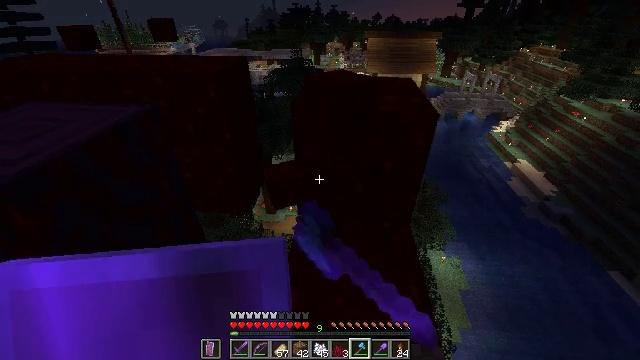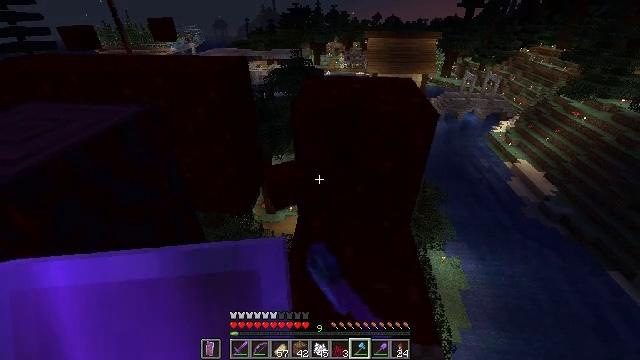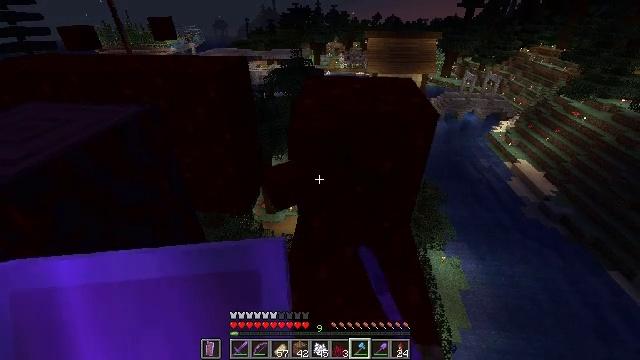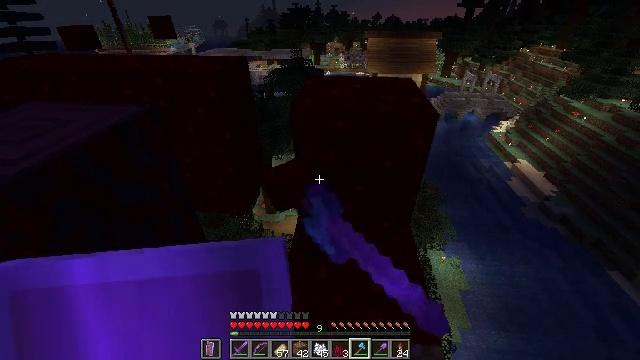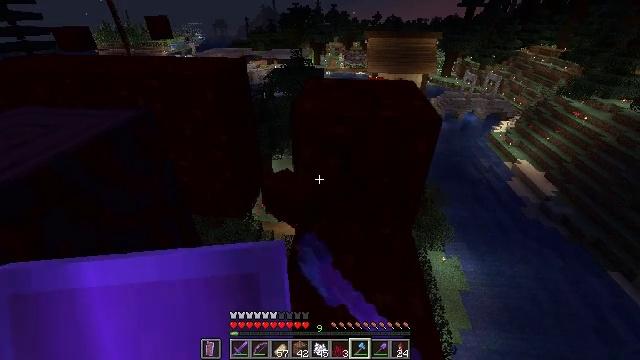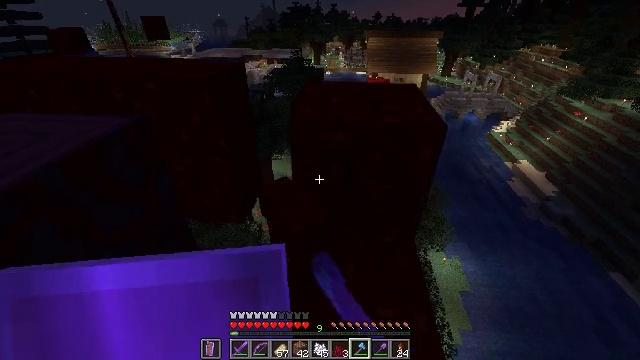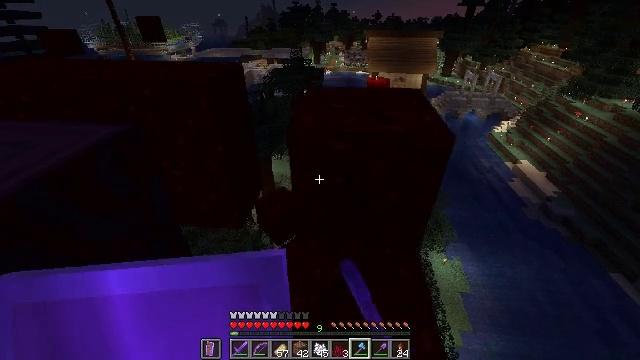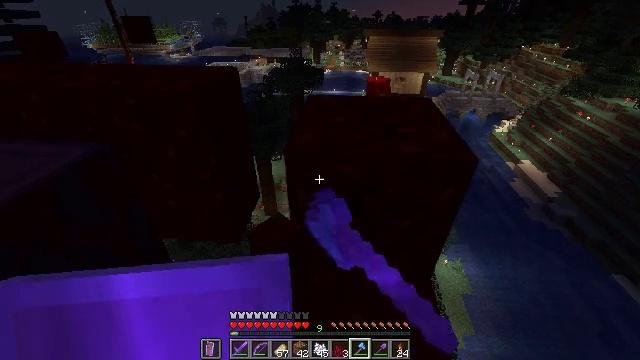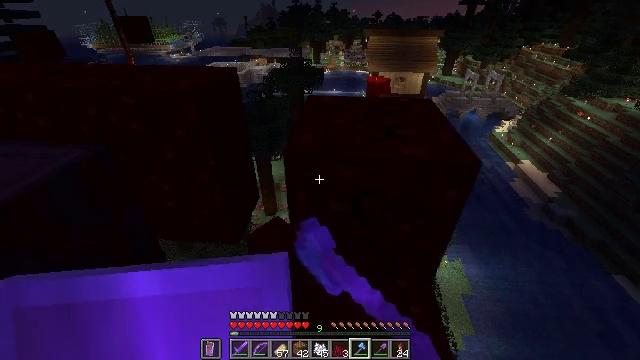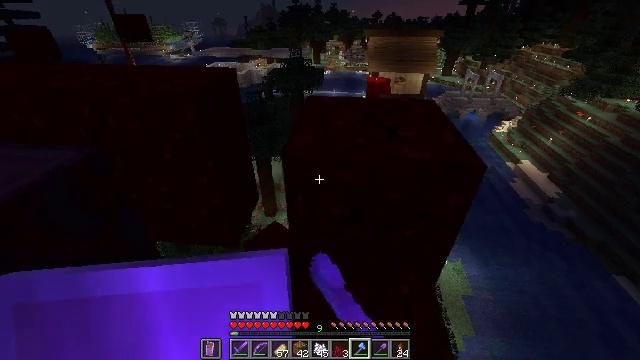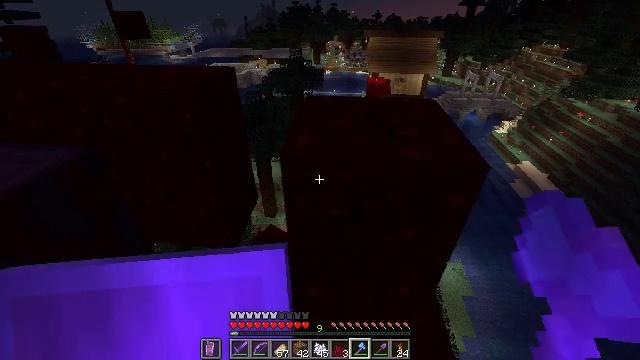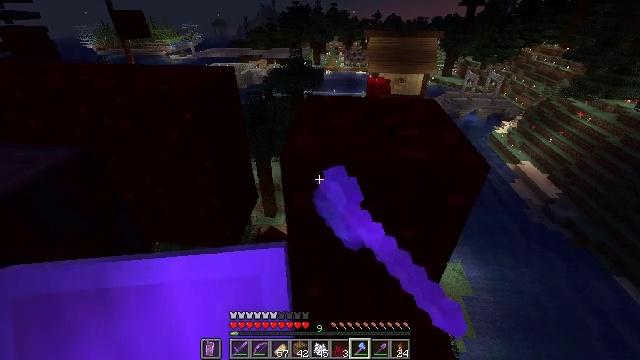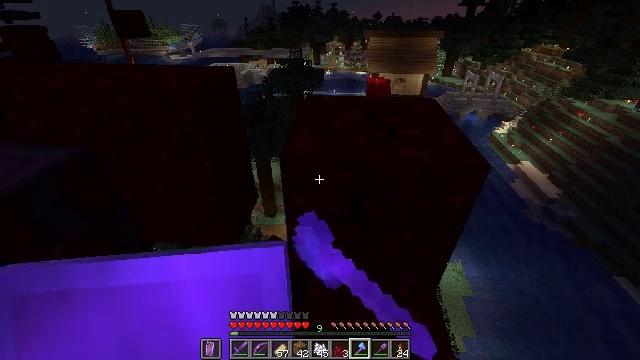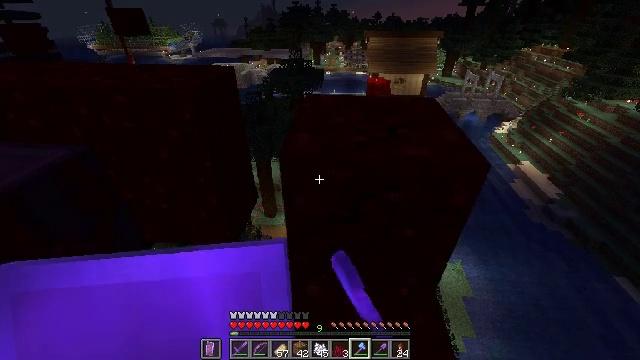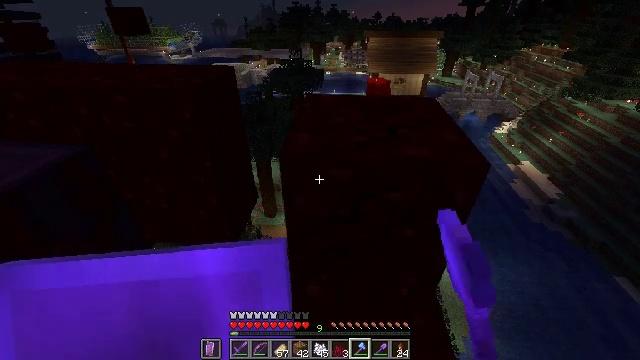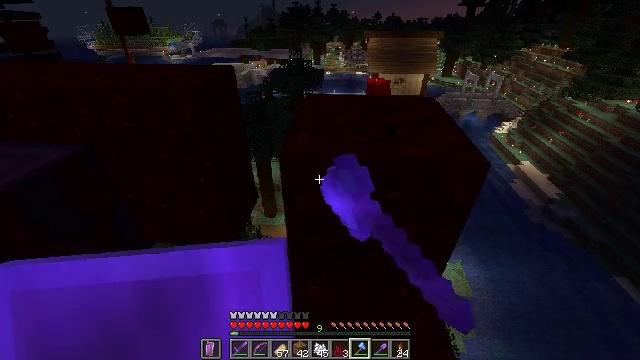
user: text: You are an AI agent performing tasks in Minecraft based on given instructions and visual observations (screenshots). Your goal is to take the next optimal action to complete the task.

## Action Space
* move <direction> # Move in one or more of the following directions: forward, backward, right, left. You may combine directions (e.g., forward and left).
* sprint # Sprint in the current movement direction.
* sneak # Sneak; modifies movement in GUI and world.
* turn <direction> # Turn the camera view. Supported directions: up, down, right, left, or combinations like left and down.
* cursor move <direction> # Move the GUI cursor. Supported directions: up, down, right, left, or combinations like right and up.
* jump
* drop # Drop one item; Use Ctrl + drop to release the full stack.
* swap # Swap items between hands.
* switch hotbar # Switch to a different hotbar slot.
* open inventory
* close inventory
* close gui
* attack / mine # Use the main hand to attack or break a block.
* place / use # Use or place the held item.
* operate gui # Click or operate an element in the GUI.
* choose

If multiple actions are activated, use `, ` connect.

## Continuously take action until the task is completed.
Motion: motion action
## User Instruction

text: Gather the nether wart block from a crimson forest.
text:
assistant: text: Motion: attack / mine
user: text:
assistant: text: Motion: attack / mine
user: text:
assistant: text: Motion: attack / mine
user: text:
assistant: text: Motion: move forward, attack / mine
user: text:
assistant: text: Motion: move forward, attack / mine
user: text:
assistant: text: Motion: move forward, attack / mine
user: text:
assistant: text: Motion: attack / mine
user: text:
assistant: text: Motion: attack / mine
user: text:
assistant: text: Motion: attack / mine
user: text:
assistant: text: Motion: attack / mine
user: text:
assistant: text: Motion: attack / mine
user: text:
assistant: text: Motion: attack / mine
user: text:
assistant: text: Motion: attack / mine
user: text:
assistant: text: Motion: attack / mine
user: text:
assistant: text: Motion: attack / mine
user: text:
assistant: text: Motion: attack / mine
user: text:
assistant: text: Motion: attack / mine
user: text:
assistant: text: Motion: attack / mine
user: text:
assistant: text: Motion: attack / mine
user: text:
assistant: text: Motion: attack / mine
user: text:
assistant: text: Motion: attack / mine
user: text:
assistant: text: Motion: attack / mine
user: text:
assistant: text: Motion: attack / mine
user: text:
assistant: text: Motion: attack / mine
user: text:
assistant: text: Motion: attack / mine
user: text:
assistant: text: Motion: attack / mine
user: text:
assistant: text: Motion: attack / mine
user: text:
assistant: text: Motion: attack / mine
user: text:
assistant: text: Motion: attack / mine
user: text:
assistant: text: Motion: attack / mine